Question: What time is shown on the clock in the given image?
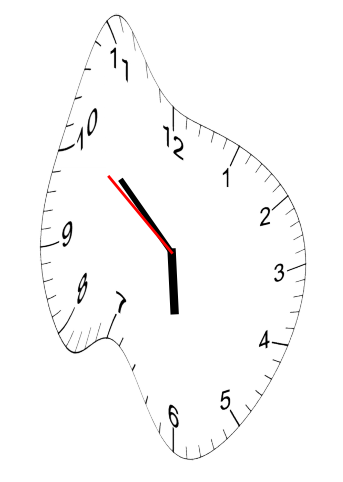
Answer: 05:51:51